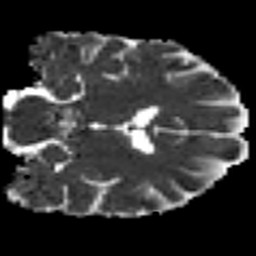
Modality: MD
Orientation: coronal
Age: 25
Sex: female
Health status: healthy
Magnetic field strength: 3 T
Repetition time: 8.4 s
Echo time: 0.0926 s